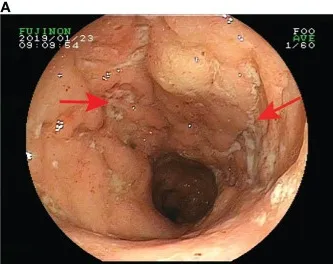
Changes in the patient's intestinal mucosa. In January 2019, prior to the application of infliximab, colonoscopy showed multiple ulcers at the end of the ileum.
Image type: endoscopy (gi_endoscopy)